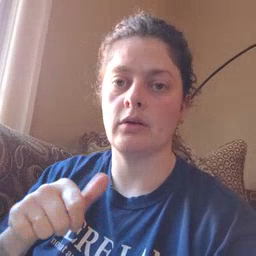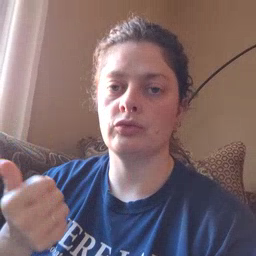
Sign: another